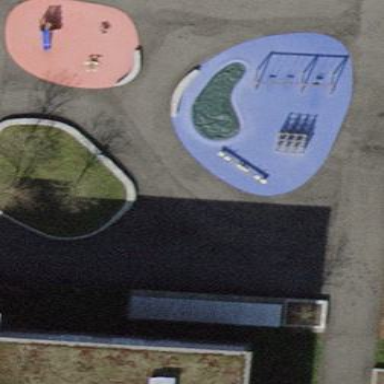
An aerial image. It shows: Playground area for leisure activities on the land.